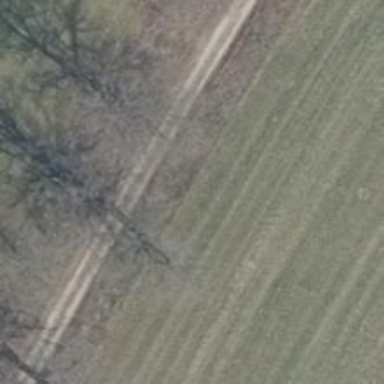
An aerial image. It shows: Row of deciduous broadleaved trees.